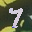
Label: 7